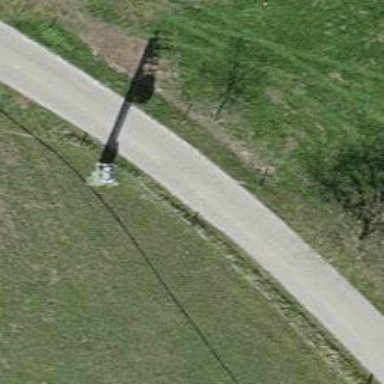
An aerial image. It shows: Well-maintained track road of grade 1.